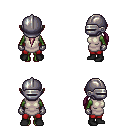
a pixel art fantasy rpg character, female body template, orc, green skin, white tunic, red pants, white blonde ponytail hairstyle, metal helm, metal gloves, black shoes, four views (front, back, left, right), 2x2 character sprite sheet, small pixel art, hard edges, no anti-aliasing